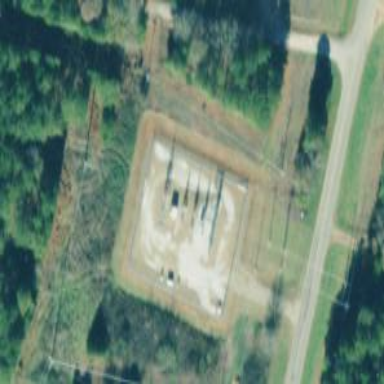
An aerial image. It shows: There is distribution substation enclosed by fence.